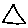
Label: triangle